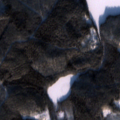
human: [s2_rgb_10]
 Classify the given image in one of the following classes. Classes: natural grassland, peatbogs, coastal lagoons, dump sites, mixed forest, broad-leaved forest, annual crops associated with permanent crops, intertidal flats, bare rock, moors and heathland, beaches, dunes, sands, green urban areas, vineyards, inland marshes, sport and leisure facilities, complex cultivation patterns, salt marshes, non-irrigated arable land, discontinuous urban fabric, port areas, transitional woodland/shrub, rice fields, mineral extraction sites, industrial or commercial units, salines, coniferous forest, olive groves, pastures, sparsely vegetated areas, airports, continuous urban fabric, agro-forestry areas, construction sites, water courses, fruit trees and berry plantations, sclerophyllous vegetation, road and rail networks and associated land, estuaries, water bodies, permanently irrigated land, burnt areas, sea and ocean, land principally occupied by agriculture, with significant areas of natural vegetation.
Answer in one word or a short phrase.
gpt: coniferous forest, mixed forest, water bodies